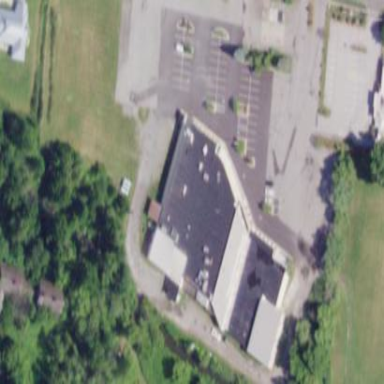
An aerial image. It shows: Supermarket building.